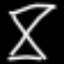
Label: hourglass